Interaction volume radius: 5 \u00c5
Interaction volume height: 25 \u00c5
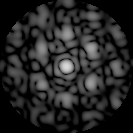
Disorder parameter: 0.5003